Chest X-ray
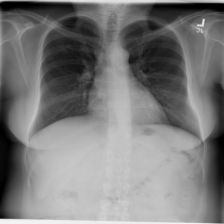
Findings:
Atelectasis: negative
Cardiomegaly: negative
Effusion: negative
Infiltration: negative
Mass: negative
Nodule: negative
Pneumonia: negative
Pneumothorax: negative
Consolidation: negative
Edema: negative
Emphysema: negative
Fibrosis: negative
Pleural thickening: negative
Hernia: negative